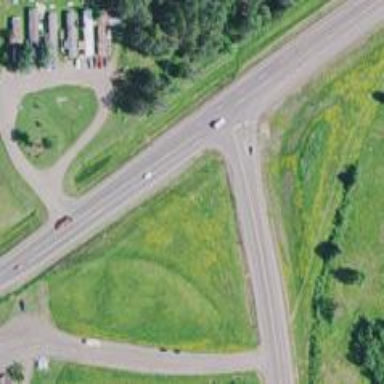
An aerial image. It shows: Trunk link highway.